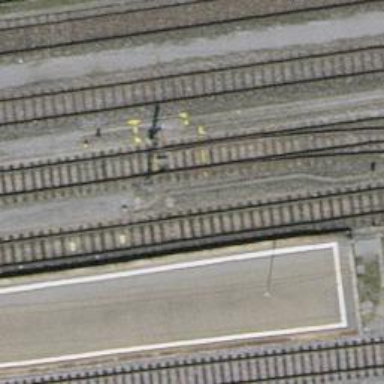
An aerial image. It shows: Railway signal.